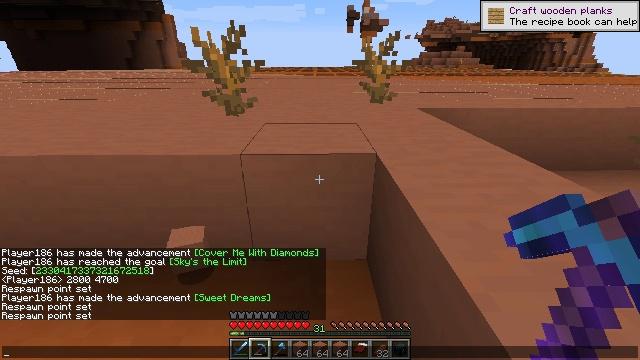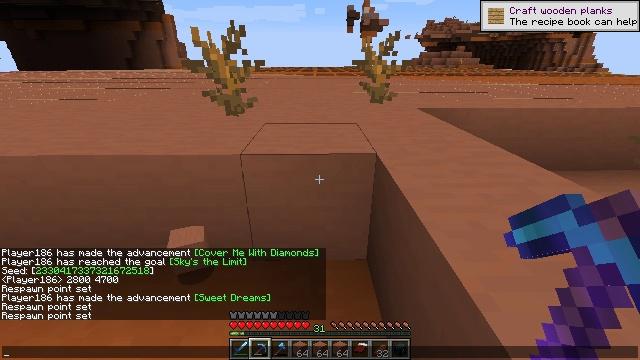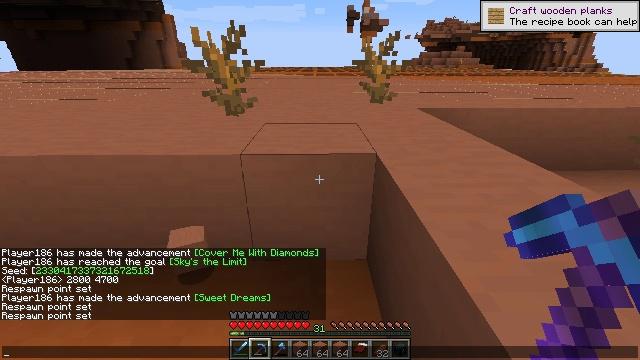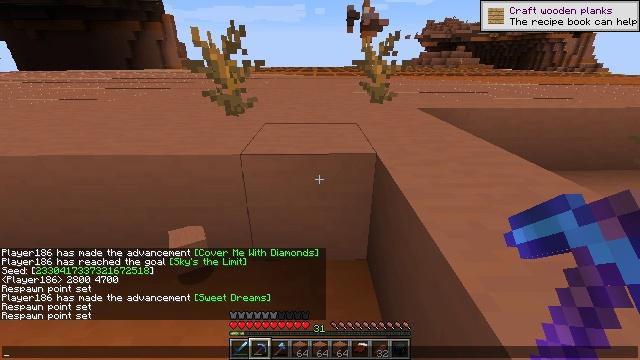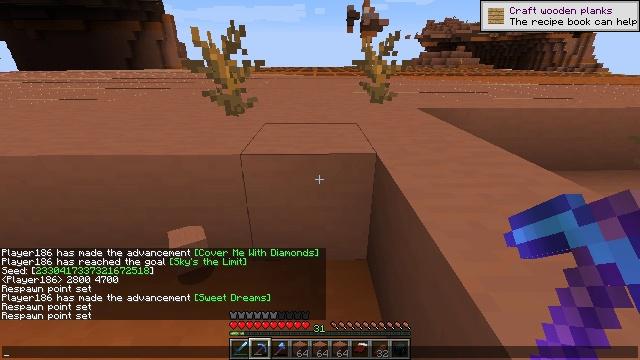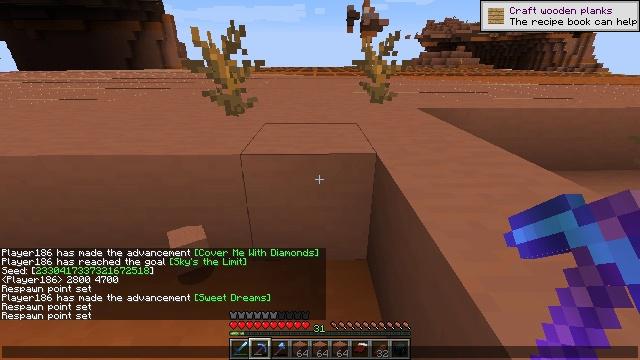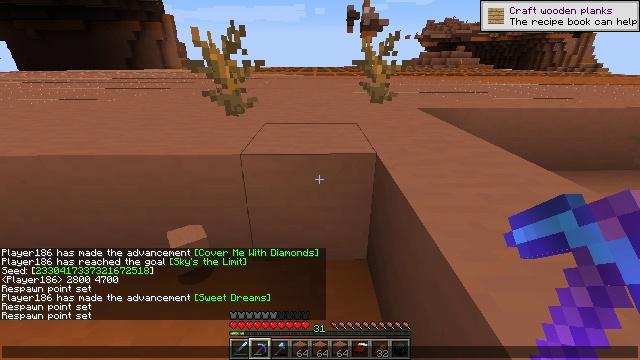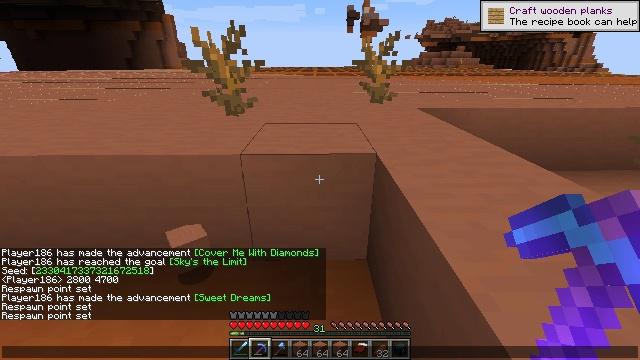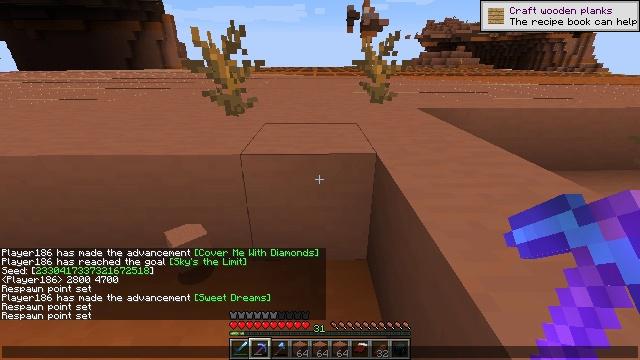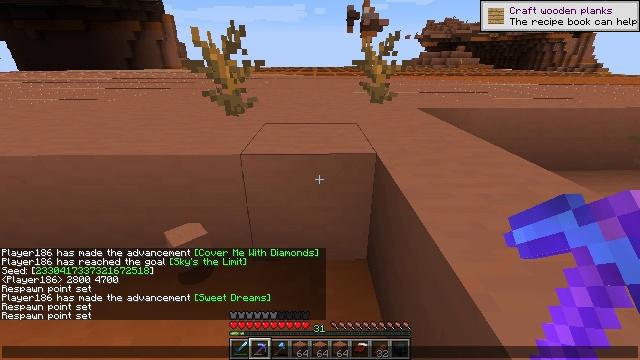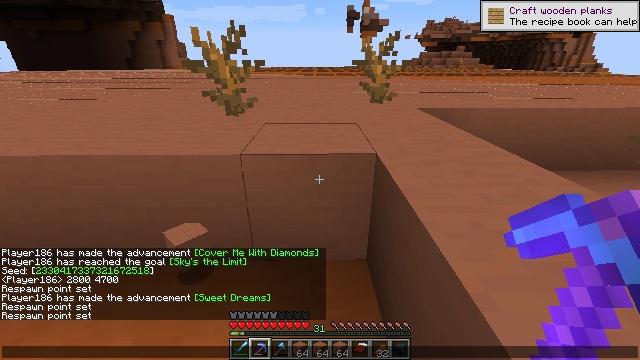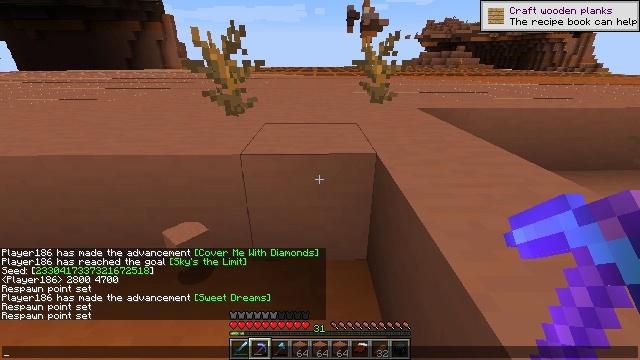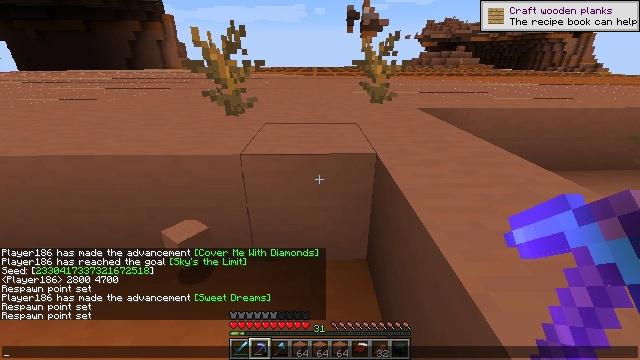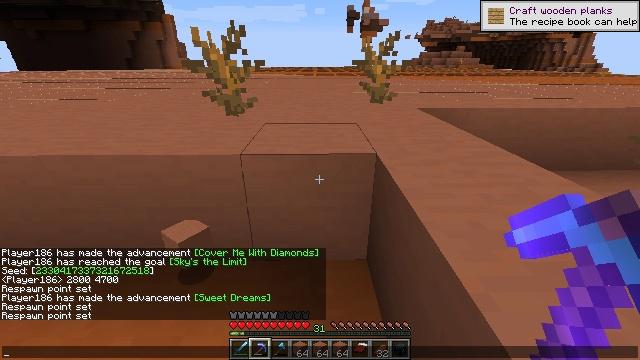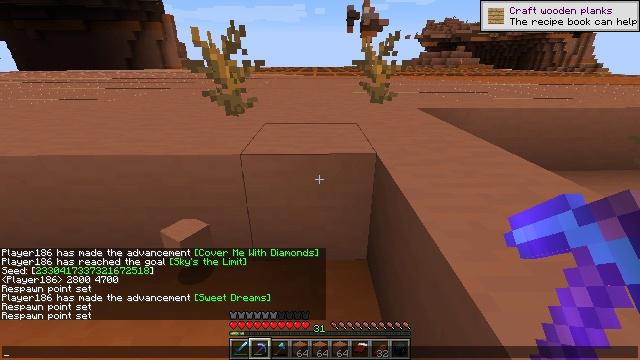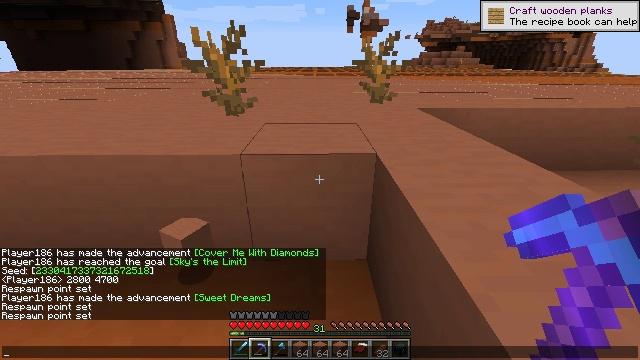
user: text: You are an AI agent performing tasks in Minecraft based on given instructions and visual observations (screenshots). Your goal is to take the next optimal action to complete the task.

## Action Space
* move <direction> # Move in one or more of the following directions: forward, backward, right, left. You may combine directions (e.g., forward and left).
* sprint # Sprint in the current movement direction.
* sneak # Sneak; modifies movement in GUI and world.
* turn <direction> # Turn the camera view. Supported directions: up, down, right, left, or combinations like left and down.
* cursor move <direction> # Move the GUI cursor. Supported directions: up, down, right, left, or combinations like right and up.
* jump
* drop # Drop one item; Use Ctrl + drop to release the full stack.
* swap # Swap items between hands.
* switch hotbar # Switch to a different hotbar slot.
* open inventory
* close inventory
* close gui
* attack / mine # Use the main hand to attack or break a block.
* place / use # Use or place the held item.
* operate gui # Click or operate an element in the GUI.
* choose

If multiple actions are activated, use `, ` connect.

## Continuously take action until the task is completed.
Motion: motion action
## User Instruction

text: Gather terracotta from the structure.
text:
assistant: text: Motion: no_op
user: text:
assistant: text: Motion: no_op
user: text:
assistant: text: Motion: no_op
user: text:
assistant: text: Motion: no_op
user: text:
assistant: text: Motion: no_op
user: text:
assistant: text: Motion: no_op
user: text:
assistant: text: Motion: no_op
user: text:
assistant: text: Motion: no_op
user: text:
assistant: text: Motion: no_op
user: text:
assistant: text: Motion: no_op
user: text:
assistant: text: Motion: no_op
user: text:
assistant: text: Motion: no_op
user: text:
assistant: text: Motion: no_op
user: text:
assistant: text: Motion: no_op
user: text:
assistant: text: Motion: no_op
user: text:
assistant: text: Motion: no_op
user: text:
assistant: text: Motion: no_op
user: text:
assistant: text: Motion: no_op
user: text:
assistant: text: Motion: no_op
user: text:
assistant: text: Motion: no_op
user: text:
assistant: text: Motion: no_op
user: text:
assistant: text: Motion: no_op
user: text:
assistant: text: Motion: no_op
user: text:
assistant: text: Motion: no_op
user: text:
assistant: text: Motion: no_op
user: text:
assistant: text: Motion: no_op
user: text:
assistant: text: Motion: no_op
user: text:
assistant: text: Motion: no_op
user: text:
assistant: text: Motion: no_op
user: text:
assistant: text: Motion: no_op